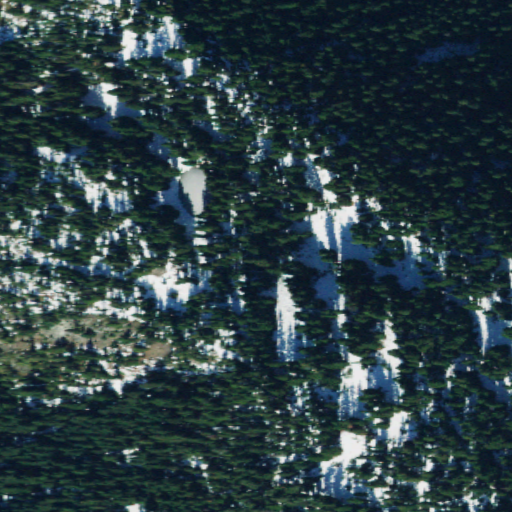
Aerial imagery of ridge(s) in Washington named Blue Ridge containing only evergreen forest